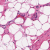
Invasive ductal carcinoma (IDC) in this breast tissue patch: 0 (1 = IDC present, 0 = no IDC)